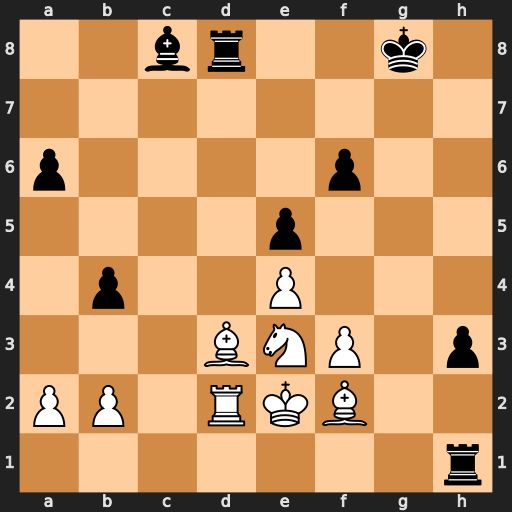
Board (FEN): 2br2k1/8/p4p2/4p3/1p2P3/3BNP1p/PP1RKB2/7r
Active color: w
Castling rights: -
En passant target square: -
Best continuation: Bc4+ Kh7 Rxd8